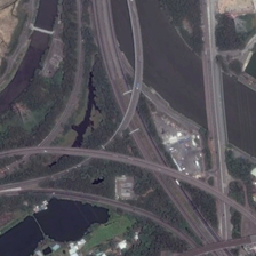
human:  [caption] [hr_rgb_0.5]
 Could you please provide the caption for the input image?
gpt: There are many green plants around the river.

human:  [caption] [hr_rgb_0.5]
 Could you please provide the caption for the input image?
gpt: There is a long river around the viaduct.

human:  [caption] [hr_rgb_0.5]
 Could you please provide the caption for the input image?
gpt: There is a long river around the bridge.

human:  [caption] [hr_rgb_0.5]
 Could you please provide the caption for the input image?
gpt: Many green plants are planted around the river.

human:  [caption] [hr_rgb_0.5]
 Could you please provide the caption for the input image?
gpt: There is a long river around the overpass.